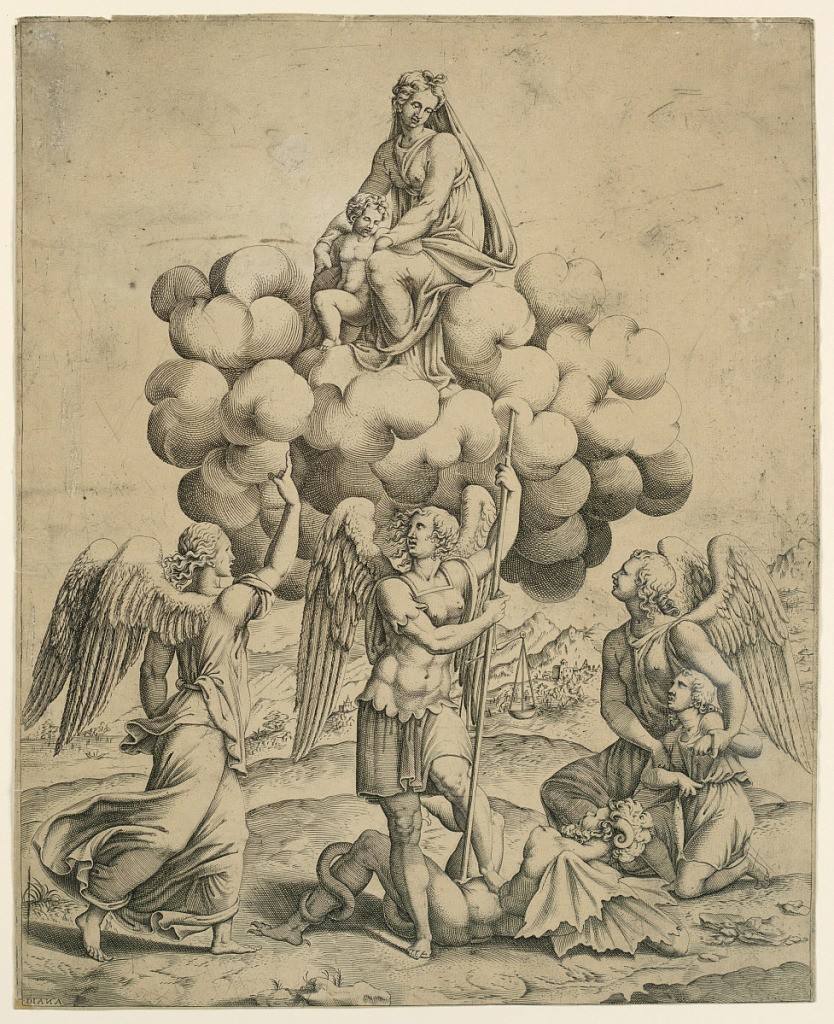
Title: The Archangels Michael, Gabriel, and Raphael Adoring the Madonna and Child
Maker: Diana Mantuana, Italian, ca. 1547 - 1588
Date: ca. 1588
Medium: Engraving on laid paper
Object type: Print
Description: Vigin and child, seated on a cloud, admired by the archangels Michael, Gabriel, and Raphael. Cut within platemark.